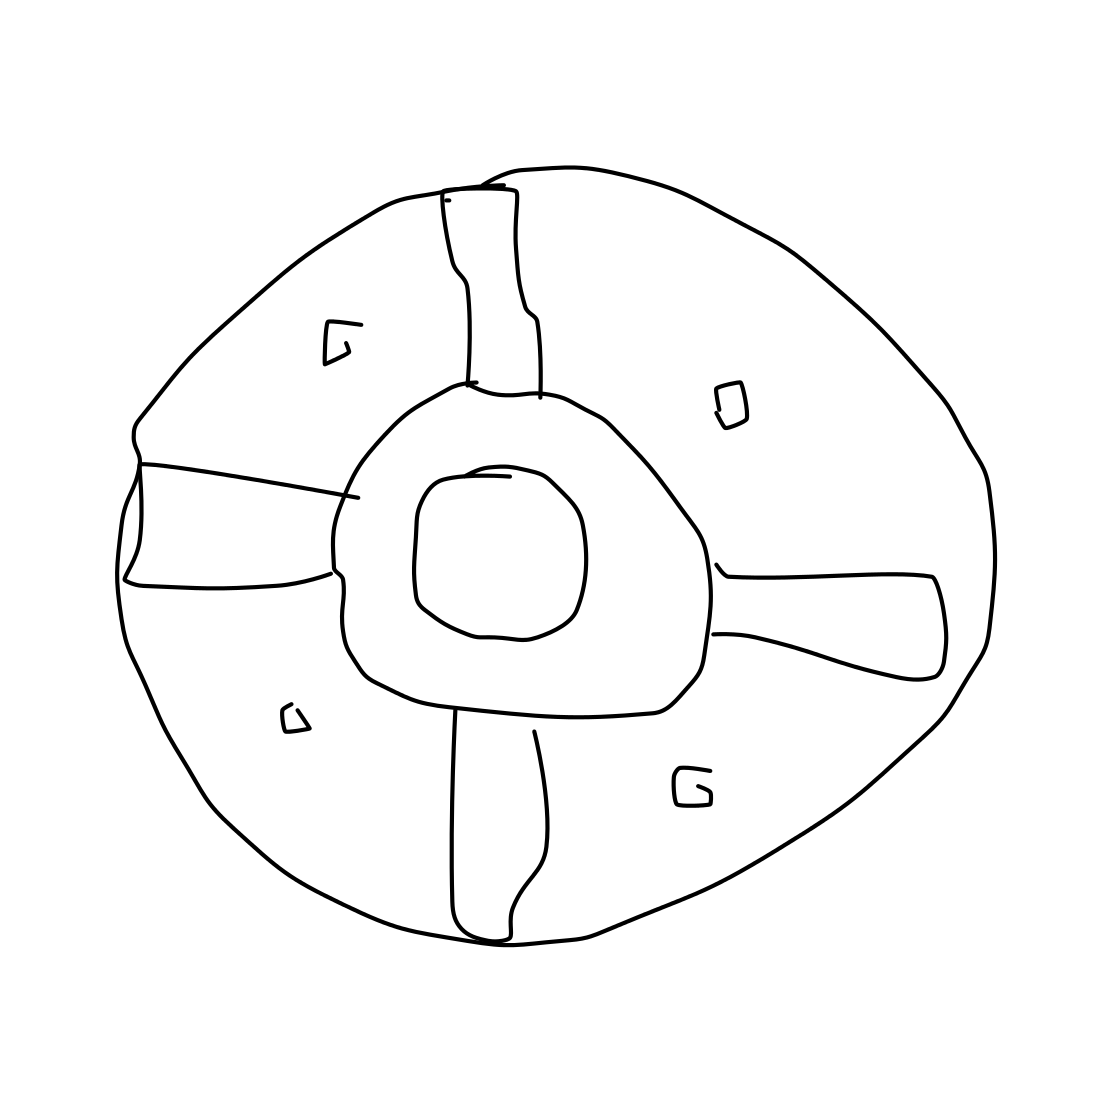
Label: ashtray